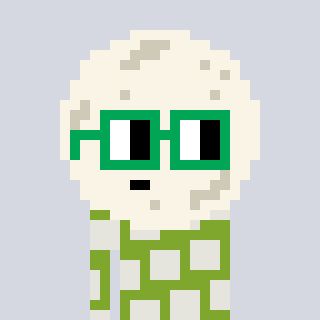
a pixel art character with square green glasses, a moon-shaped head and a slimegreen-colored body on a cool background